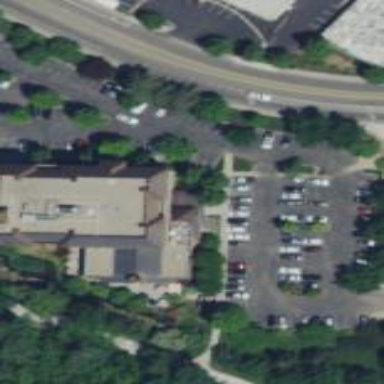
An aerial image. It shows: Office building.